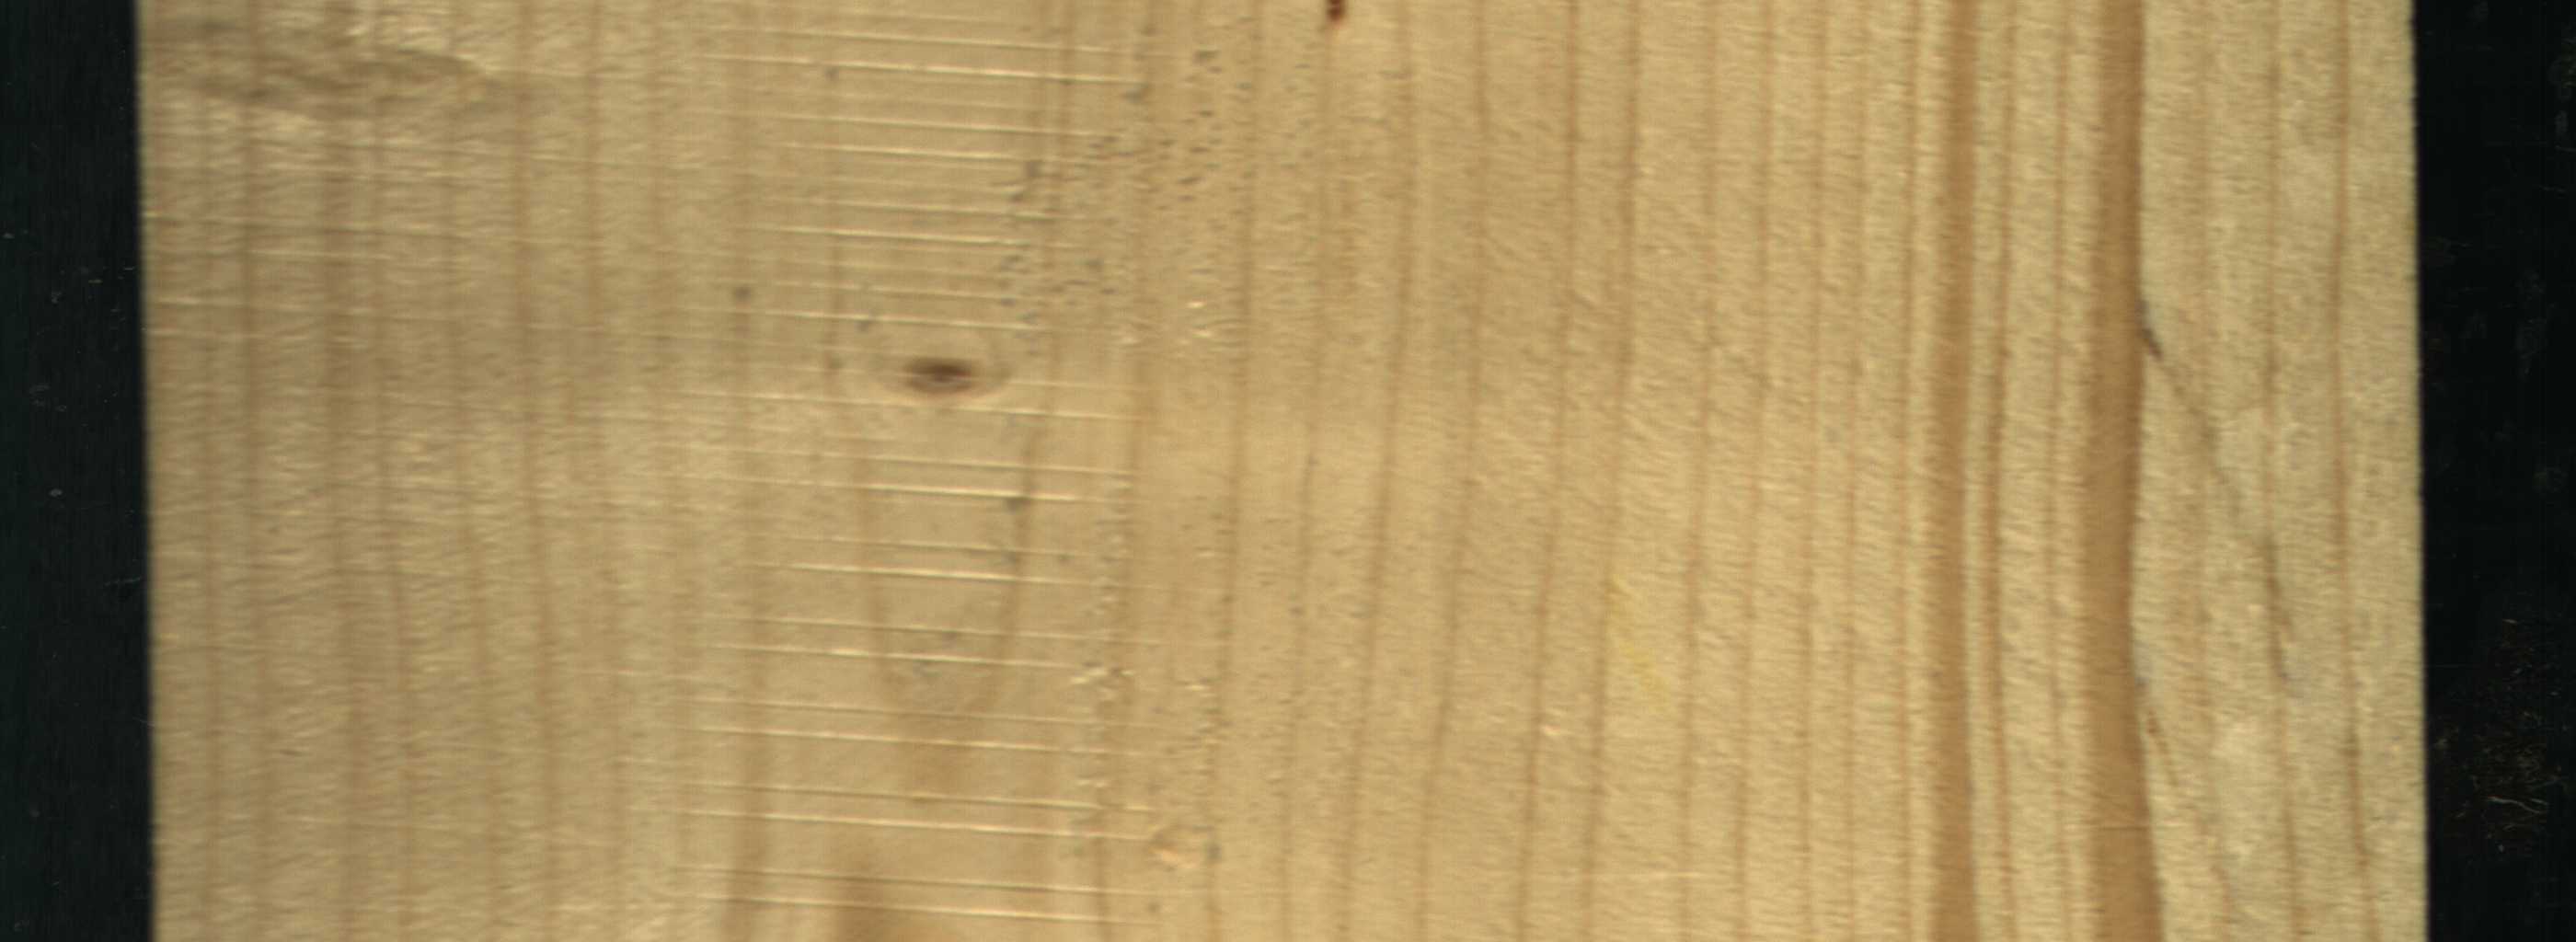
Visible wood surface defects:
resin
Quartzity
Live_Knot